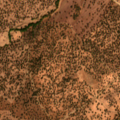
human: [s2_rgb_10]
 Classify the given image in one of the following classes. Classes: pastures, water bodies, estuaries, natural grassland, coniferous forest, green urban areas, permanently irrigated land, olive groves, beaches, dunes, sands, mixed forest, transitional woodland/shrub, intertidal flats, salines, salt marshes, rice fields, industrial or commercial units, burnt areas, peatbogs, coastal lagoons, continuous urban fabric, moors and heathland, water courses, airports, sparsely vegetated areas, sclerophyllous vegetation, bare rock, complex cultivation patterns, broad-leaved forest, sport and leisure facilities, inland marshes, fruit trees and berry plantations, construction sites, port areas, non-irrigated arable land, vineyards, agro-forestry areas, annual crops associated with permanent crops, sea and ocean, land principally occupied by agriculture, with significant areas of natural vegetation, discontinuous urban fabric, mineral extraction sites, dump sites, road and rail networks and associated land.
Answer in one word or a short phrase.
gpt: agro-forestry areas